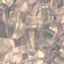
Land use / land cover class: PermanentCrop